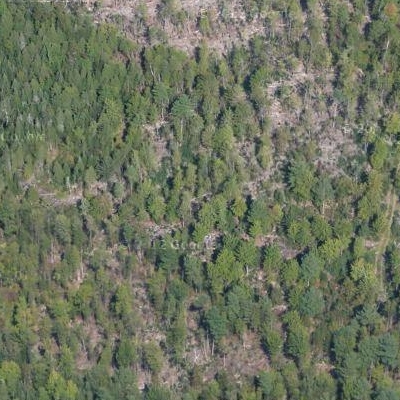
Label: eForest